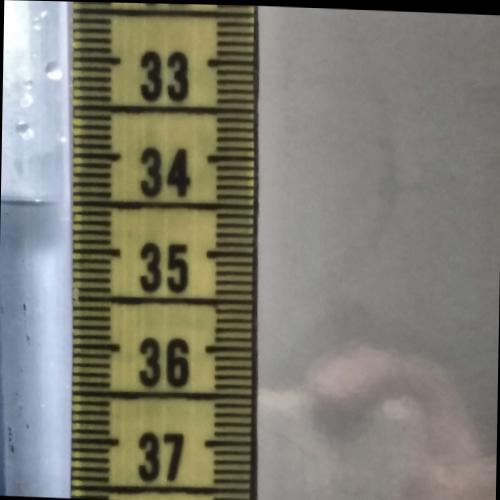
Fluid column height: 34.5 cm